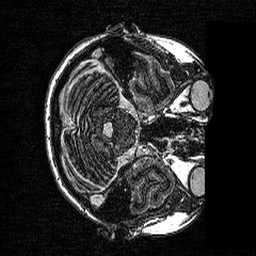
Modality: MP2RAGE
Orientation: axial
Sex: female
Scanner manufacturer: siemens
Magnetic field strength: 3 T
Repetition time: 5 s
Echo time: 0.00292 s